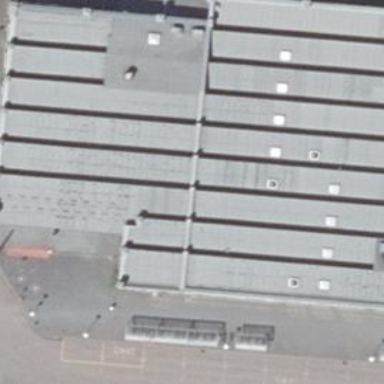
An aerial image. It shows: Commercial building with skillion roof shape.